Interaction volume radius: 10 \u00c5
Interaction volume height: 20 \u00c5
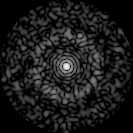
Disorder parameter: 0.8411